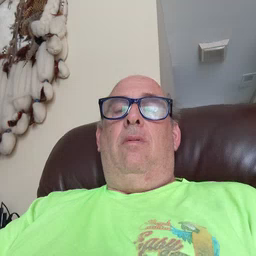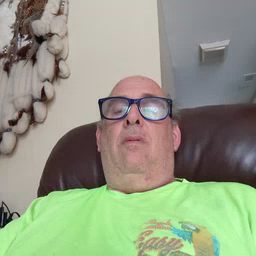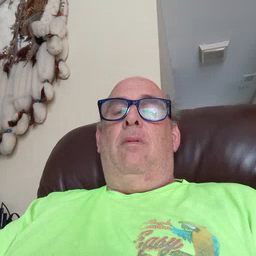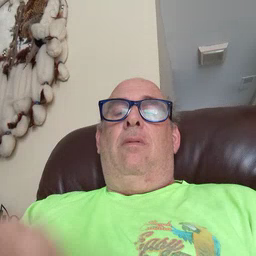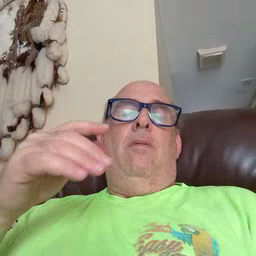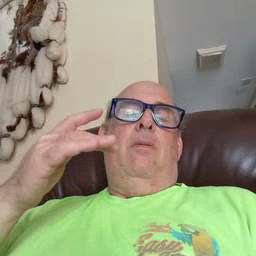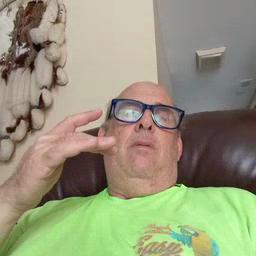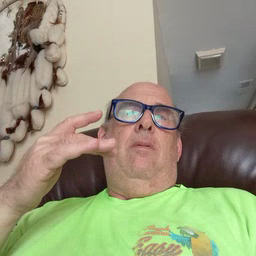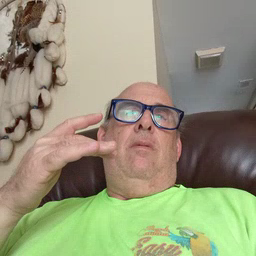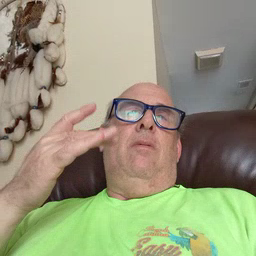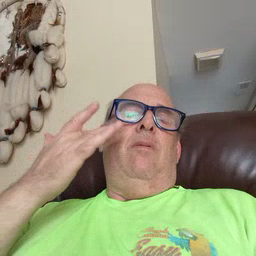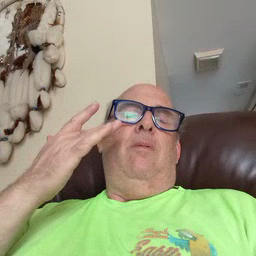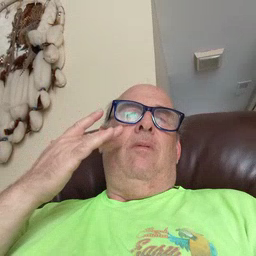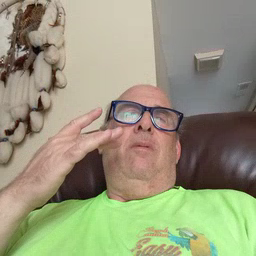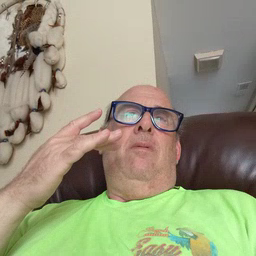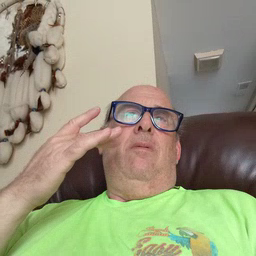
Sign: if